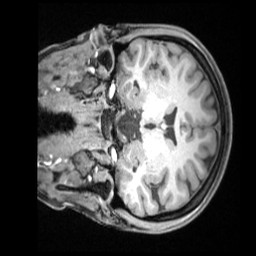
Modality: T1w
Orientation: coronal
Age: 26
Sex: female
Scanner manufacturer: siemens
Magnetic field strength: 3 T
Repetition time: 1.68 s
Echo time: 0.00188 s